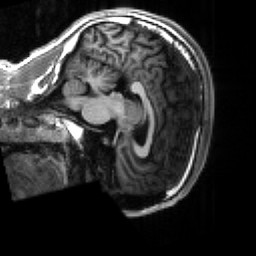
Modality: T1w
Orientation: sagittal
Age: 18
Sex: male
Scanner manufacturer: siemens
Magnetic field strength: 3 T
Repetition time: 2.3 s
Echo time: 0.00266 s